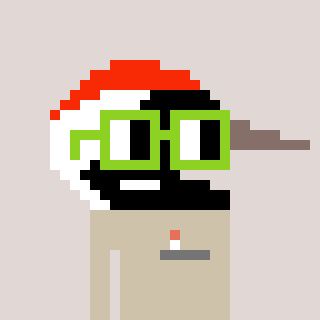
a pixel art character with square light green glasses, a crane-shaped head and a bege-colored body on a warm background